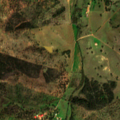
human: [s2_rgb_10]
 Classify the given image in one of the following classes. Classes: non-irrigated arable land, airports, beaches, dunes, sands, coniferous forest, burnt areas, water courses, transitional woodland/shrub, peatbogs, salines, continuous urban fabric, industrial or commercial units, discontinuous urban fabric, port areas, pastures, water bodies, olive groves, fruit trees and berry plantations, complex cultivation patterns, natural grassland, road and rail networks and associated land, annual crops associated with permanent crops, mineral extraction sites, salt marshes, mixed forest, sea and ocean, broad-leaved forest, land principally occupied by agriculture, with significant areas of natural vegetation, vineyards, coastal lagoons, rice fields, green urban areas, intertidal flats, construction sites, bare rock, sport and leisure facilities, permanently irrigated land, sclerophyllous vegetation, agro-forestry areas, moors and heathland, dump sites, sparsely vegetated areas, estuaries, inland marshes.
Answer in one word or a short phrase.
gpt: non-irrigated arable land, agro-forestry areas, broad-leaved forest, transitional woodland/shrub